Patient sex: M
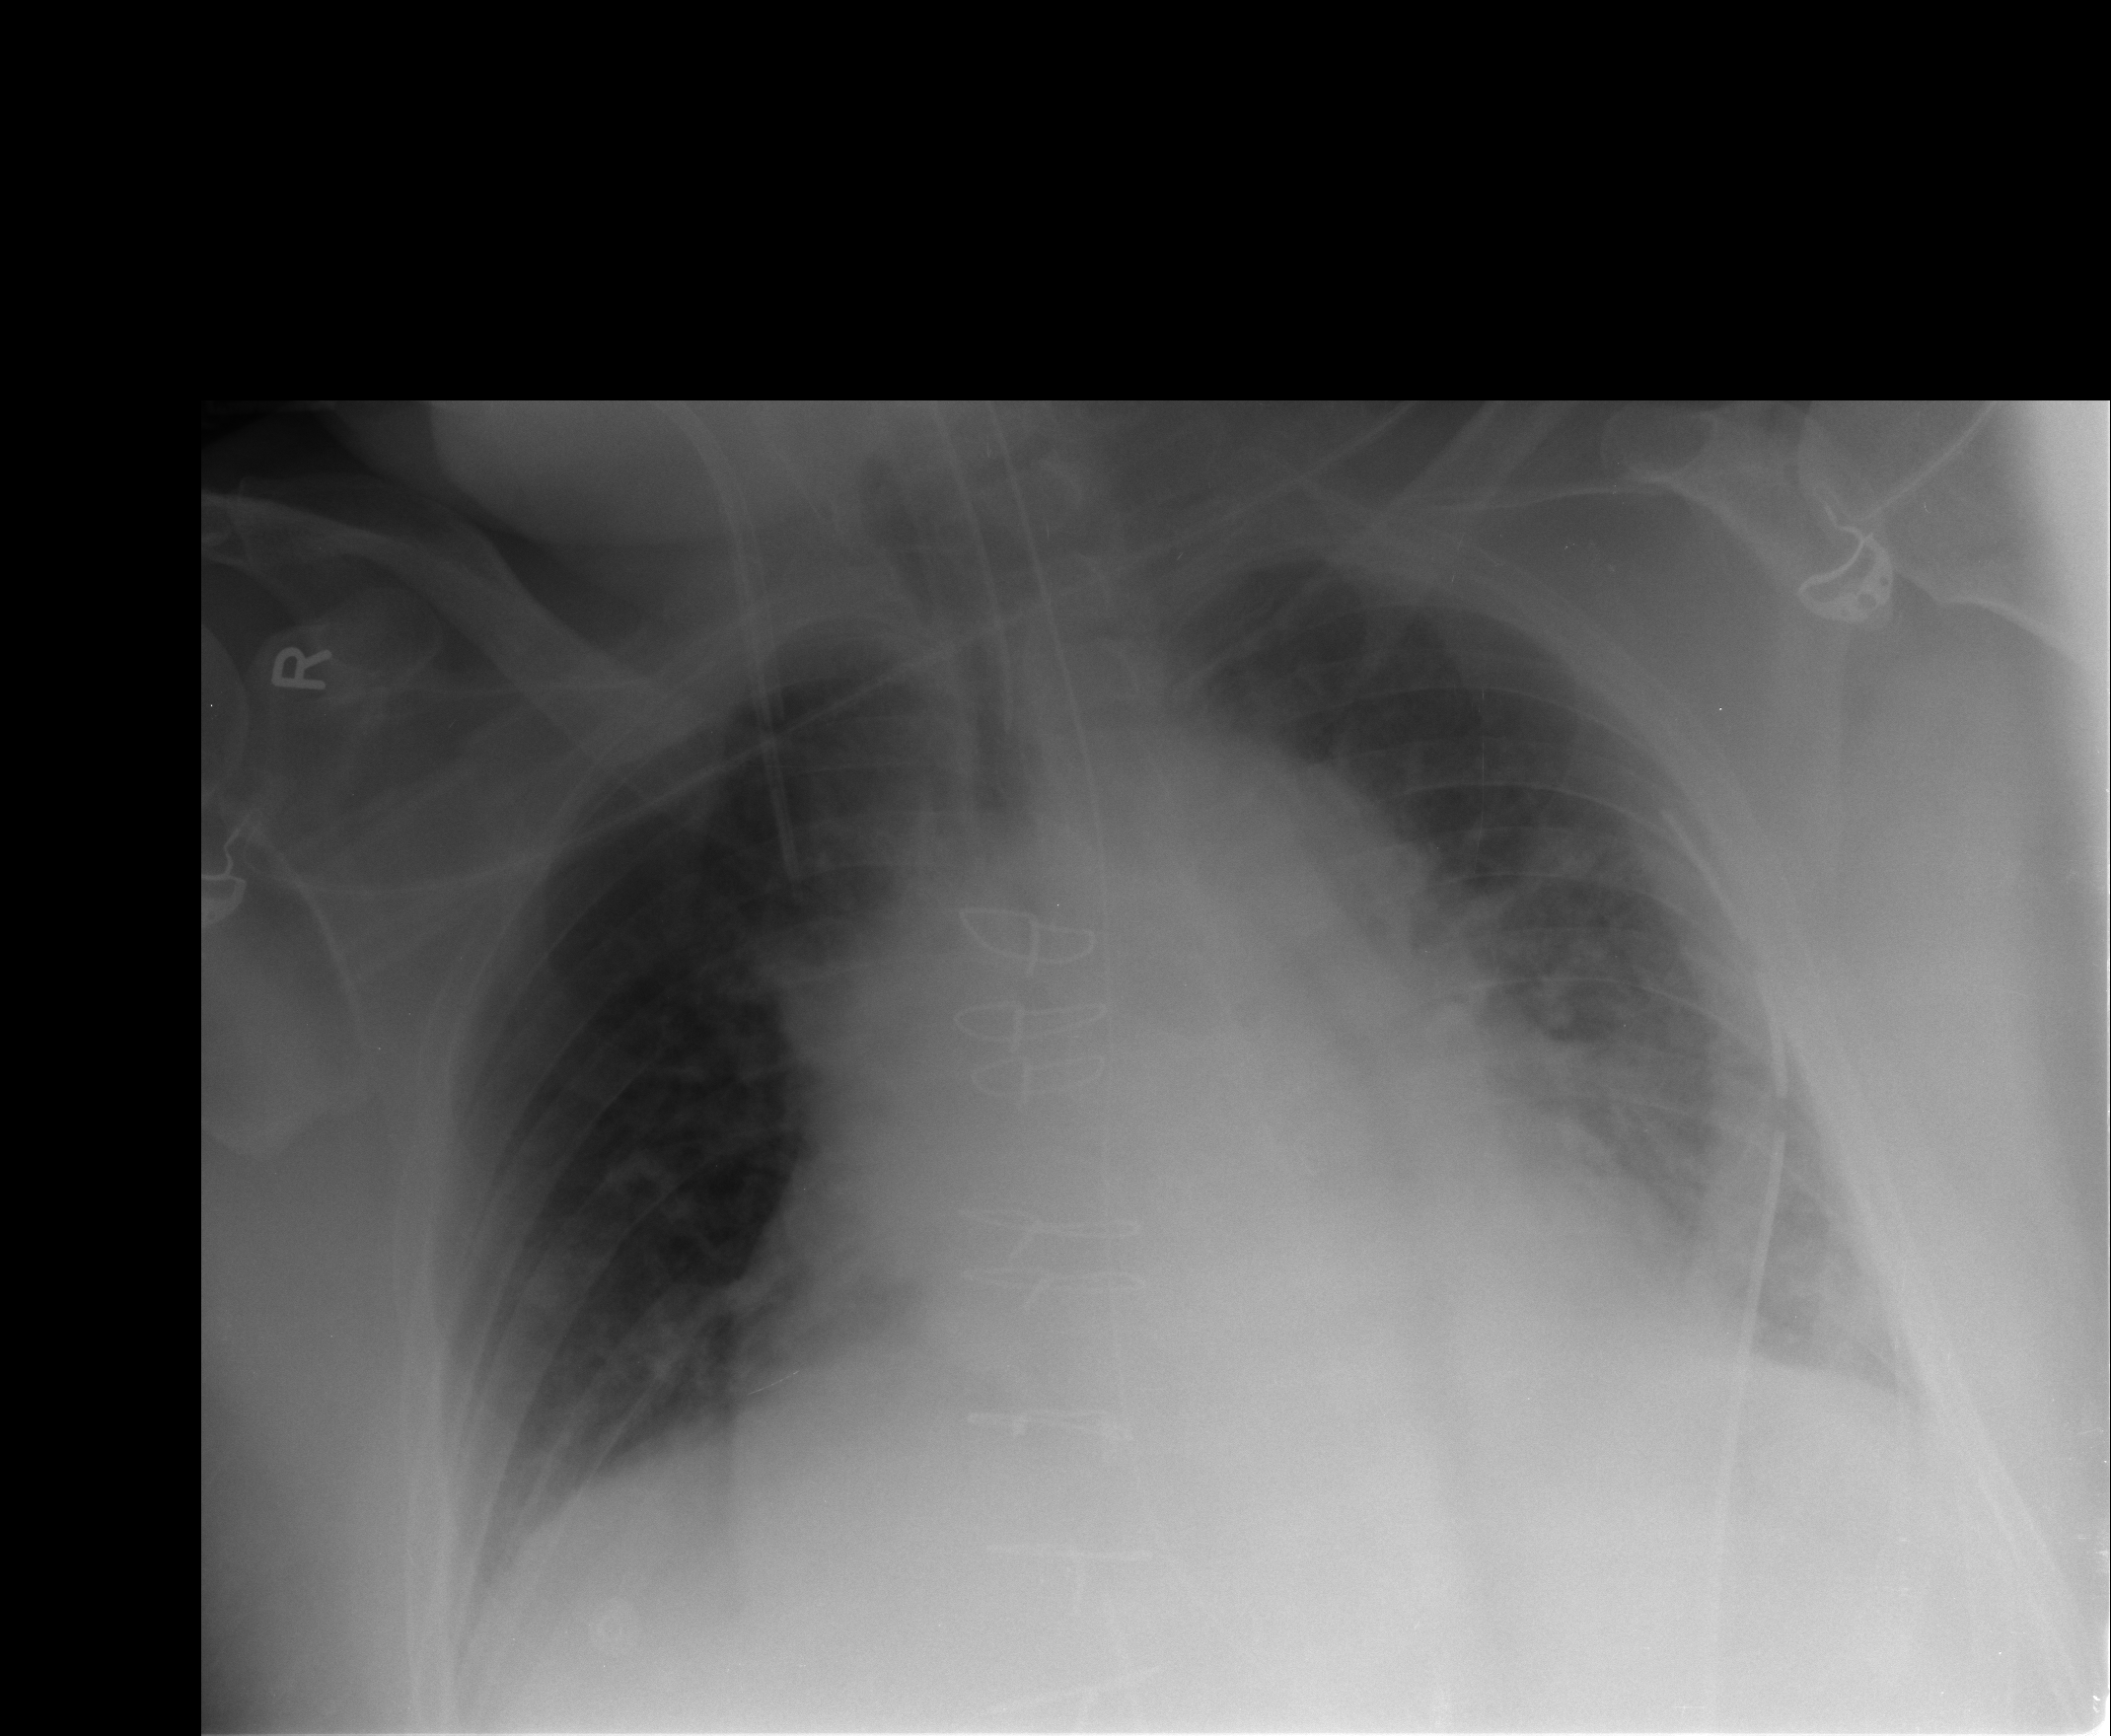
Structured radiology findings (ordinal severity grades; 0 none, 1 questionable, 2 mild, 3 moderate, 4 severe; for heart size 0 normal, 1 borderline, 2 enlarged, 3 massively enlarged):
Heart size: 2
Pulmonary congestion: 2
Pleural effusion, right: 0
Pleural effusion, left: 0
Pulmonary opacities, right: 0
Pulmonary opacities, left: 0
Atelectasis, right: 0
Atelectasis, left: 2